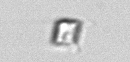
Label: Bacillariophyceae_morphotype1